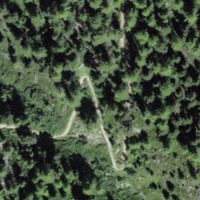
EUNIS habitat code: 43
Species observed at this site:
Rhododendron ferrugineum